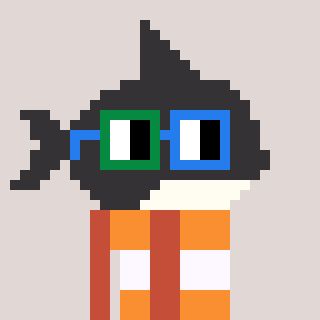
a pixel art character with square green and blue glasses, a orca-shaped head and a rust-colored body on a warm background